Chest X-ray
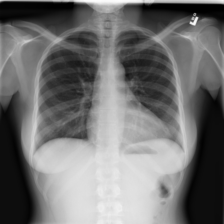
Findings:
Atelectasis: negative
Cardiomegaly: positive
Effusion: negative
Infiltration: negative
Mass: negative
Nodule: negative
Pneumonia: negative
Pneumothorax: negative
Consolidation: negative
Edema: negative
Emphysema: negative
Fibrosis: negative
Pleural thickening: negative
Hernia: negative